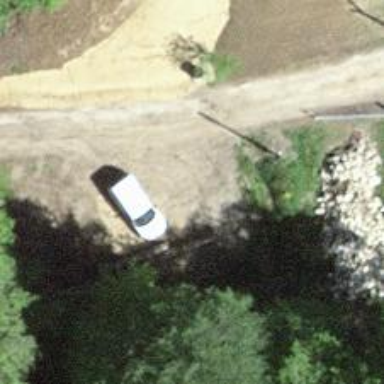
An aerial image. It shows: Parking area with gravel surface.